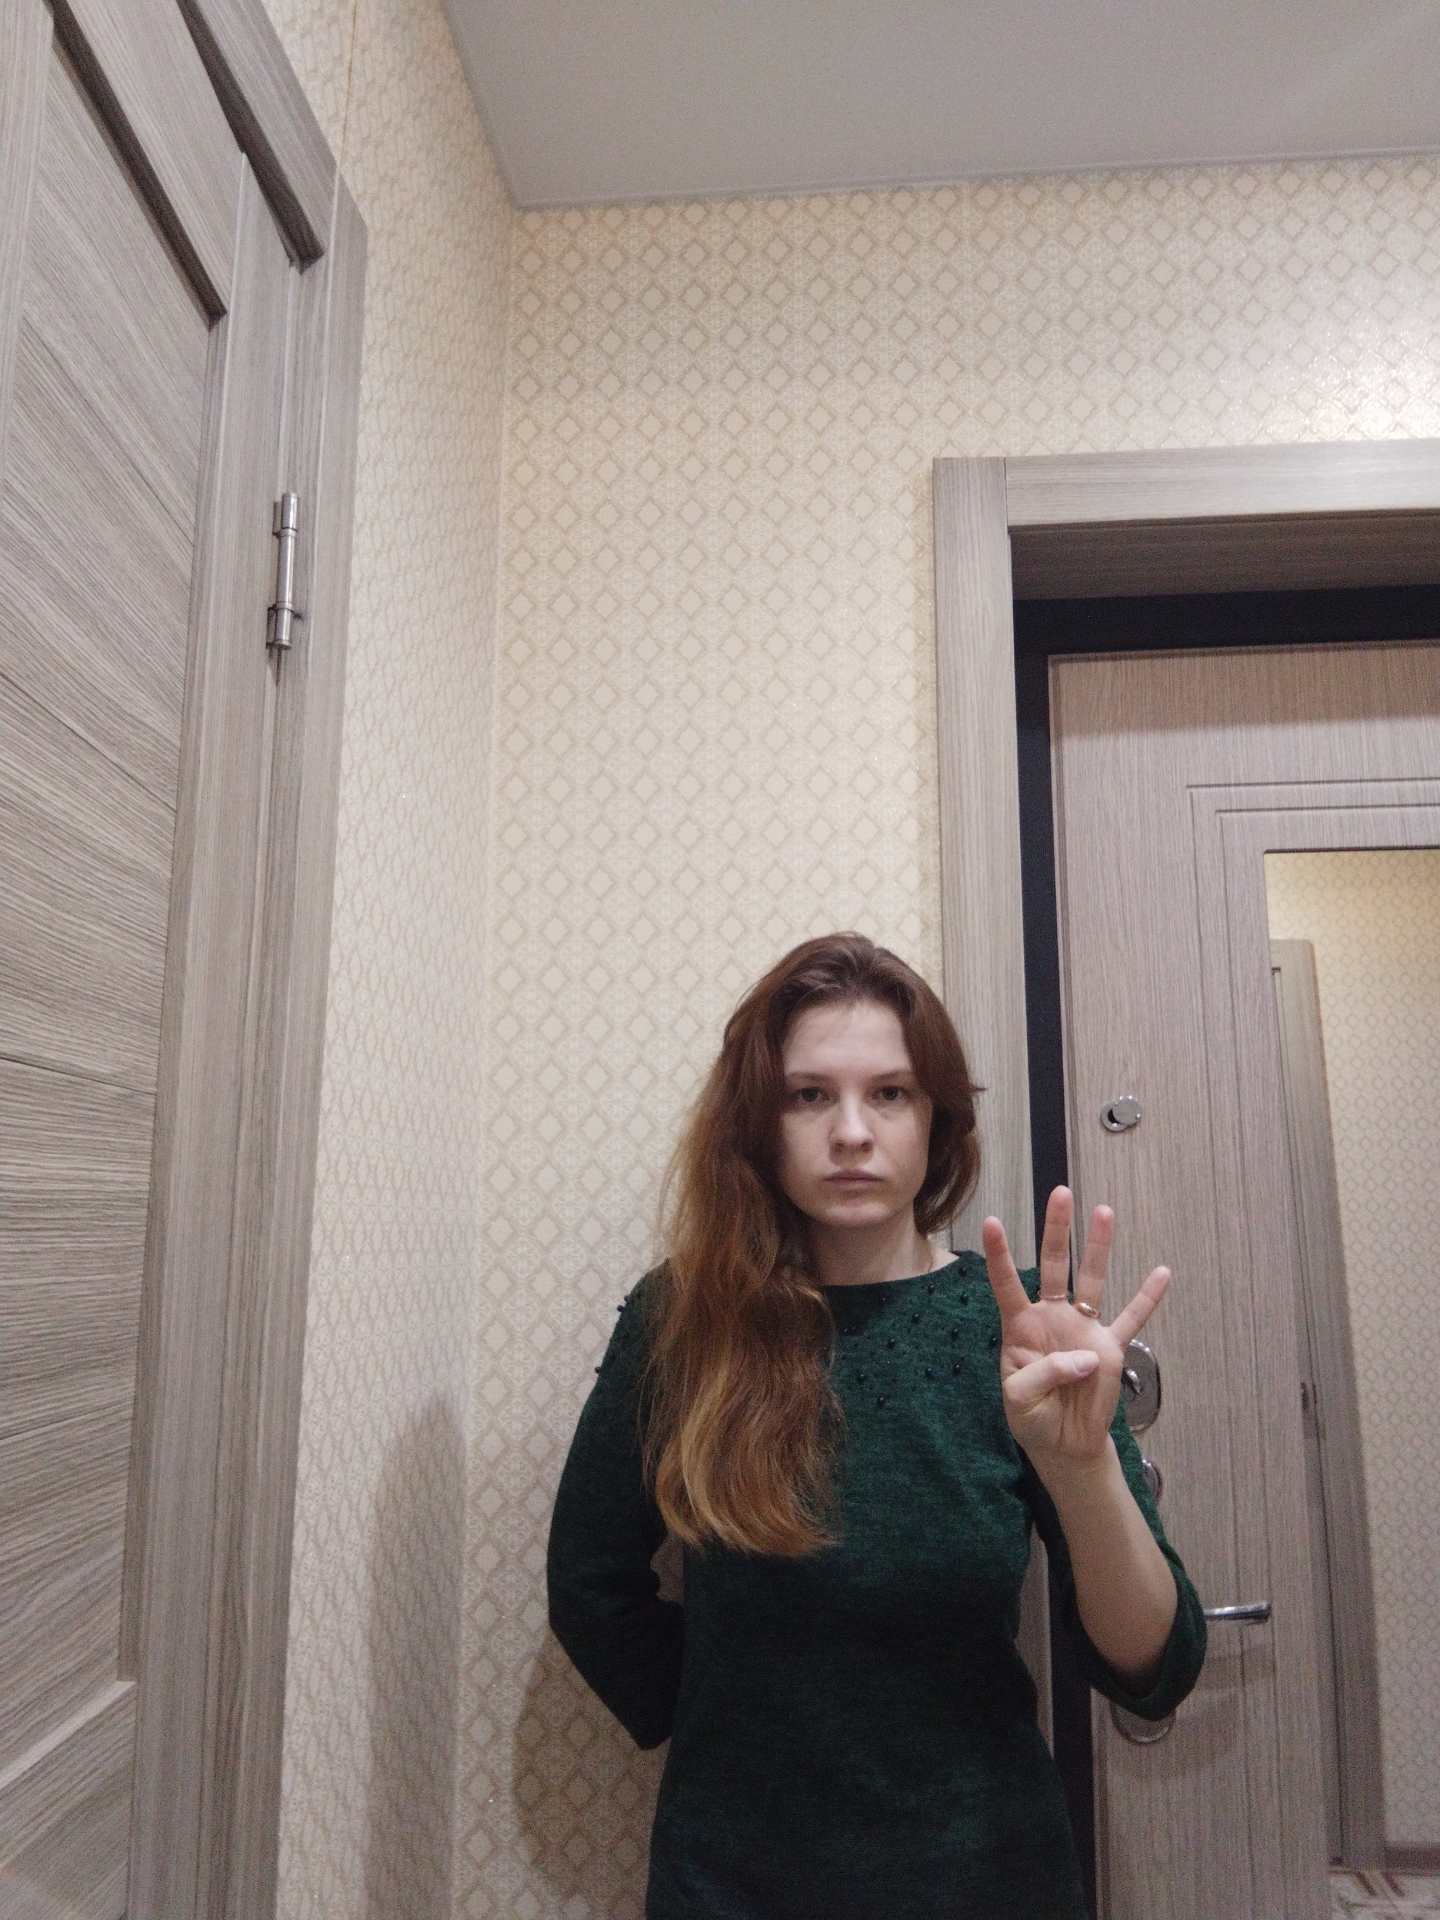
Label: noise